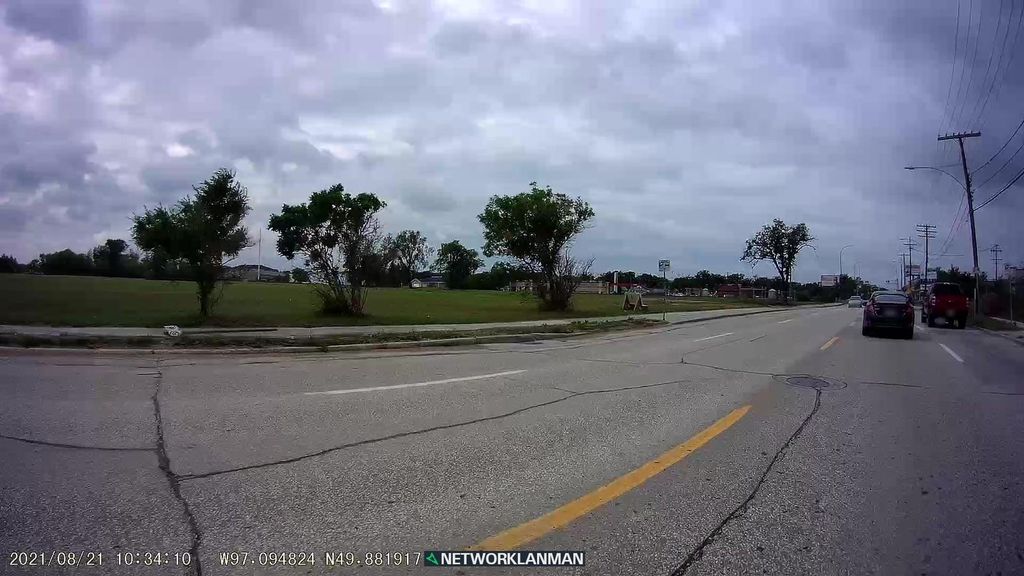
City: winnipeg